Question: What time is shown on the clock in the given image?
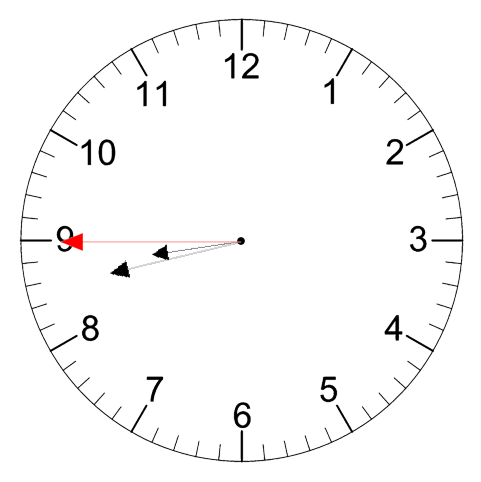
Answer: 08:42:45